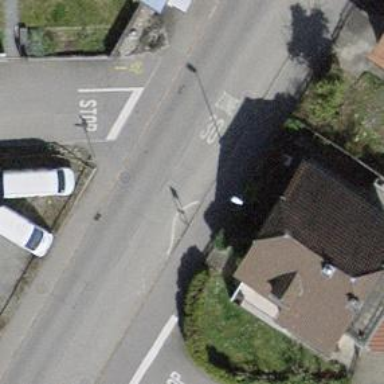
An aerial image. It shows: Bus stop with designated public transport stop position.